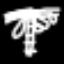
Label: palm tree